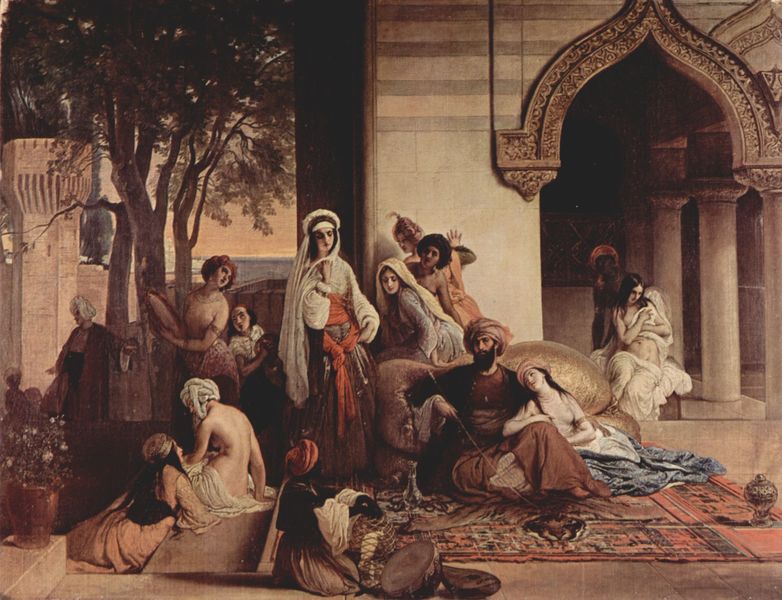
Titel: Die neue Favoritin
Künstler: Francesco Hayez
Standort: Milano
Institution: (Privatsammlung)
Schlagwörter: akt, baum, blau, blätter, dunkel, gemälde, gruppe, hand, himmel, körper, laub, mann, meer, nackt, weiß, akte, baden, bäume, frauen, landschaft, menschen, mädchen, ocker, sitzen, äste, abend, blume, blumen, braun, brust, busen, frau, hintergrund, kleid, kleider, marmor, männer, rücken, schwarz, szene, säule, säulen, blick, blüten, gürtel, haus, rose, rot, schal, schleier, tuch, beige, malerei, ornament, teppich, bart, hemd, wand, architektur, diener, falten, herodes, mensch, sockel, stehen, stein, vollbart, instrument, öl, dämmerung, horizont, zweige, sonne, stoff, tücher, decke, gewänder, instrumente, musik, musiker, pflanze, locken, renaissance, vornehm, genre, turm, garten, blumentopf, kopfbedeckung, kübel, topf, brüste, sofa, umarmung, liegen, bogen, mauer, hof, baby, figuren, romantik, ölgemälde, querformat, treppe, untergang, kissen, kopftuch, streifen, tepich, stufe, stufen, teppiche, nackte, couch, erotik, liegend, tor, bögen, bad, neger, schwarze, arkade, innenhof, gewölbe, diwan, burg, moschee, orient, orientalisch, türme, palast, torbogen, rückenakt, säbel, scheich, fräulein, orgie, trommel, arkaden, kapitelle, arabisch, armreif, harem, schwarzer, sklave, spitzbogen, blua, sklavin, vorhof, mohr, tempel, florett, heilige, laute, käfig, orientalismus, laubengang, odaliske, turban, kelim, perser, türkei, urne, herscher, turbane, tunis, sultan, säugling, minarett, delacroix, kamel, perserteppich, podeste, wandelhalle, decken, müssiggang, tiger, maurisch, musikinstrumente, beduinen, osmanen, sklavinnen, schearz, haarem, serail, urnen, kielbogen, koftuch, pascha, hamam, badehaus, ingres badende, orientalistisch, weichrauch, frazeb#, turjm, mäödchen, tepiich, tppich